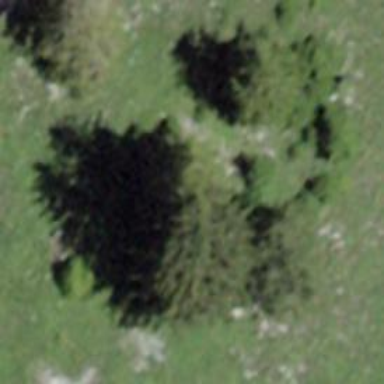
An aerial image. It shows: Single tag "natural: tree."